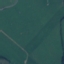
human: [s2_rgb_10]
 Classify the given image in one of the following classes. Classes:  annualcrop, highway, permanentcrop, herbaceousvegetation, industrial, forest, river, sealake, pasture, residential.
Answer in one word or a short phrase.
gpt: Pasture